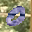
Label: 0